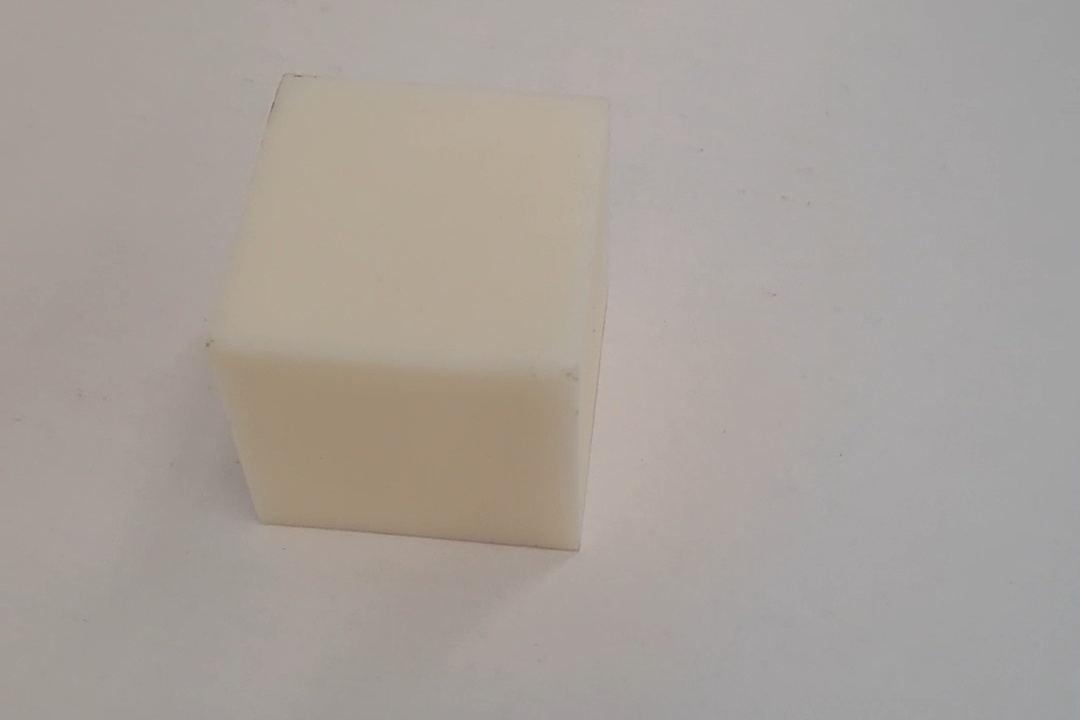
Label: Cuboid